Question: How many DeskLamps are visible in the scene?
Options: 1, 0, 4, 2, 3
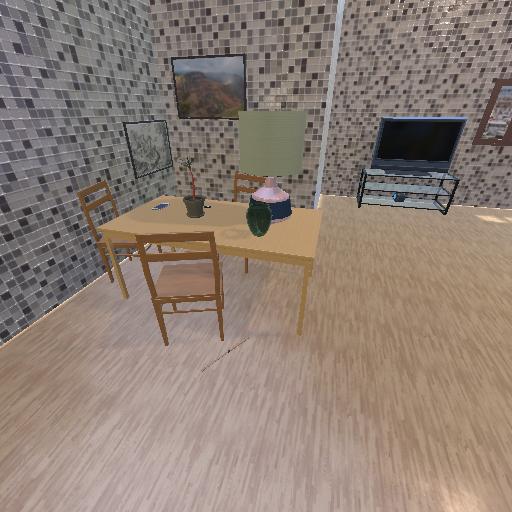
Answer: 1